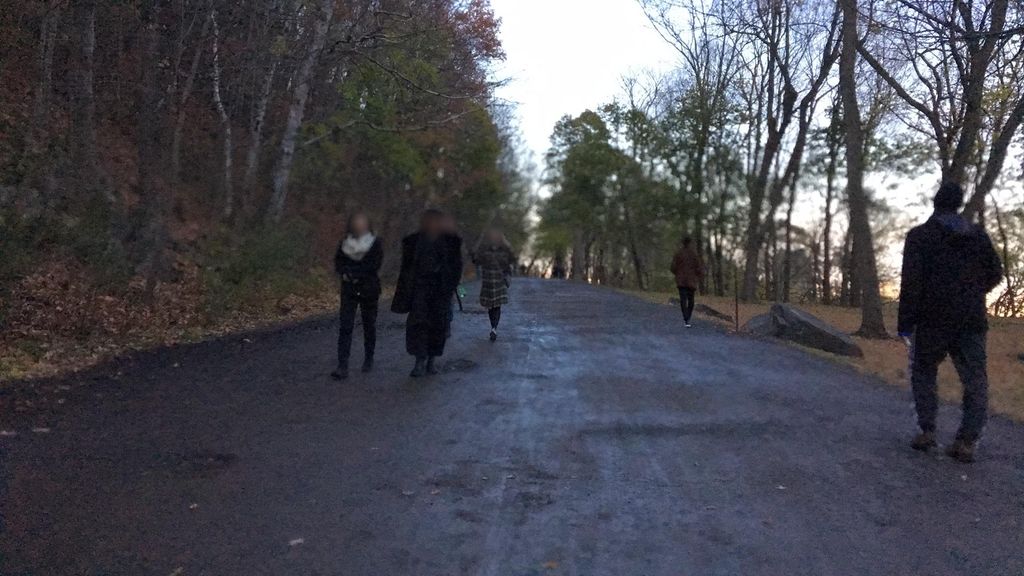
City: montreal